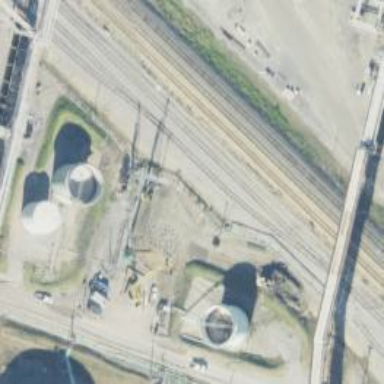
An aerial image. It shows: Railway siding for service.